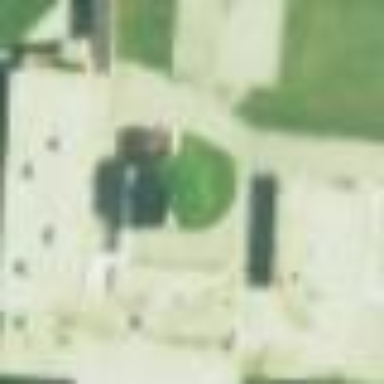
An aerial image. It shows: School building.